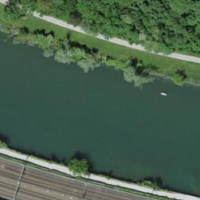
EUNIS habitat code: 15
Species observed at this site:
Chroicocephalus ridibundus
Prunus padus